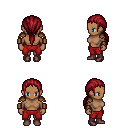
a pixel art fantasy rpg character, female body template, human, dark skin, leather shoulder armor, red pants, brunette ponytail hairstyle, leather bracers, maroon shoes, four views (front, back, left, right), 2x2 character sprite sheet, small pixel art, hard edges, no anti-aliasing